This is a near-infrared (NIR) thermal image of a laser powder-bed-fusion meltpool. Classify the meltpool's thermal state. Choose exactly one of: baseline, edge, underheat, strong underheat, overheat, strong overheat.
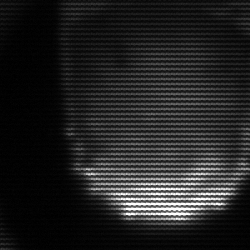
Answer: edge